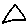
Label: triangle